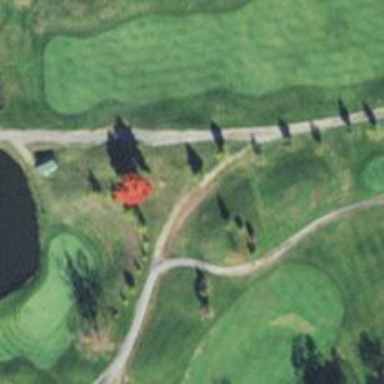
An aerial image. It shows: Golf cartpath that is also road path.